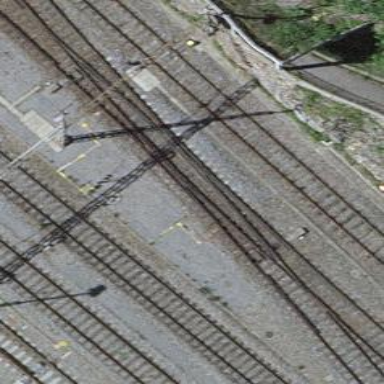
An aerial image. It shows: Railway switch.